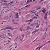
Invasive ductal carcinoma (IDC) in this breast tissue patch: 1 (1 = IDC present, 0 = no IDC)